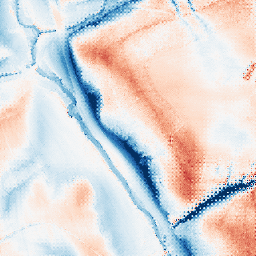
Category: classical
Decomposition family: gaussian_anisotropic
Decomposition parameters: sigma_x: 20
sigma_y: 10
Upsampling method: regularized
Upsampling parameters: scale: 2
lambda_reg: 0.1
Upsampling scale: 2